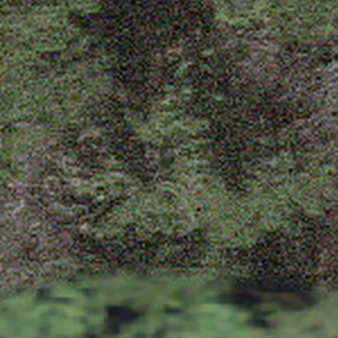
Label: other